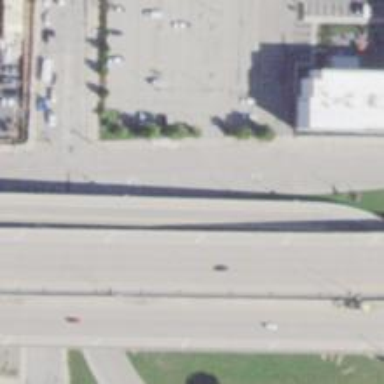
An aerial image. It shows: Secondary road with separate sidewalk.